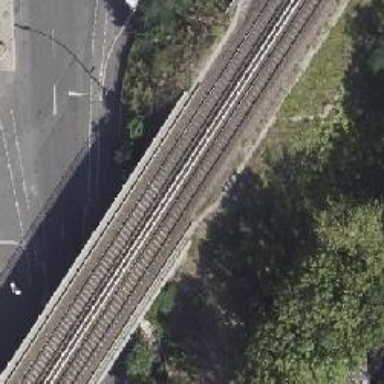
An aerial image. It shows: Bridge for the electrified light rail.